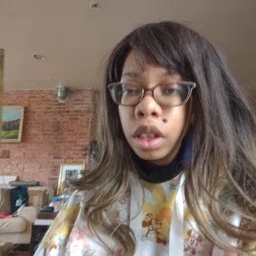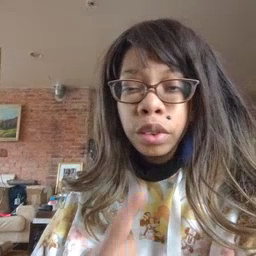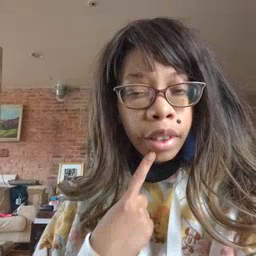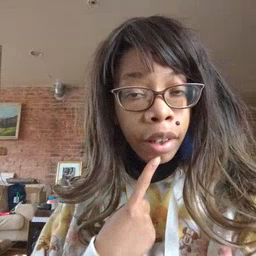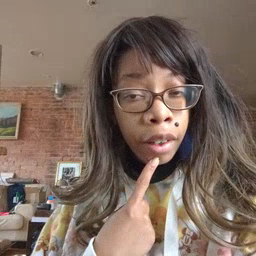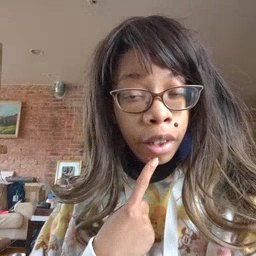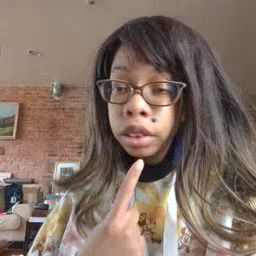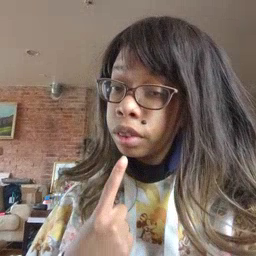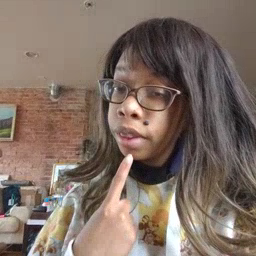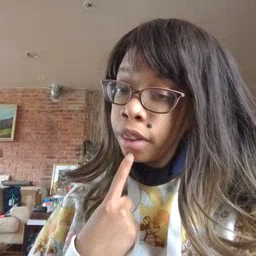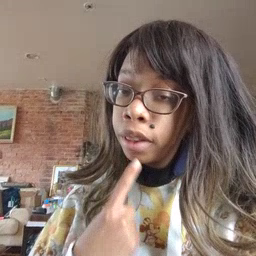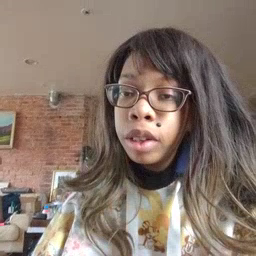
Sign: say